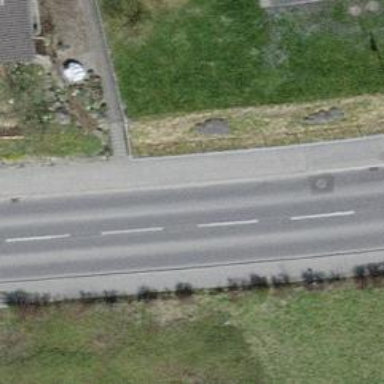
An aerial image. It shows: Set of steps on the road.